Current action and preconditions to check: trajectory_clear

Your task: For each precondition in the list above, predict whether it will hold at this action.

Consider the current scene as observed from the mobile robot's camera, and analyze the predicted future states of all dynamic agents (e.g., people, animals, vehicles, or any moving entities) within the NEXT SECOND.

IMPORTANT: Only answer "very likely" if you are absolutely certain—based on strong, clear evidence—that a dynamic agent will violate the precondition in the predicted future state. Do NOT answer "very likely" for unlikely, ambiguous, or low-probability risks.

Ask yourself for each precondition: Is there a high probability, with clear and convincing evidence, that the predicted future states of any dynamic agent will interfere with the predicted future state of the currently executing action within the NEXT SECOND, causing that precondition to fail?

Assess the risk level based on these predictions. Use "likely" or "very likely" if motions create a clear risk of interference.

Use "neutral" or "improbable" if agents are nearby but their predicted paths are clearly diverging or non-conflicting.

Failure Risk Categories: "very improbable", "improbable", "neutral", "likely", "very likely"

Answer Format: Output ONLY the probability_of_failure value from these categories: "very improbable", "improbable", "neutral", "likely", "very likely"

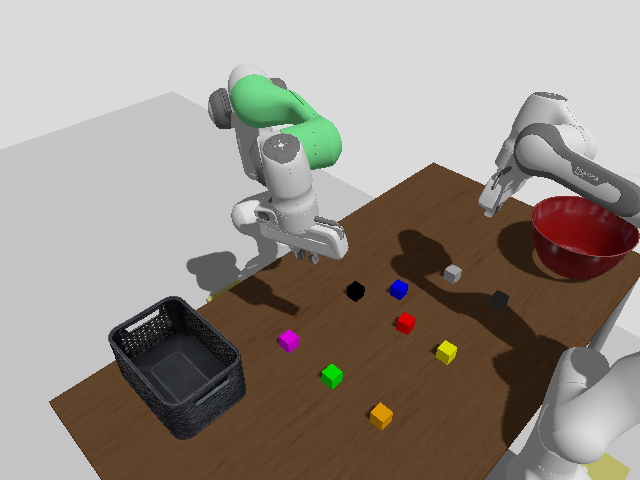

Answer: very improbable